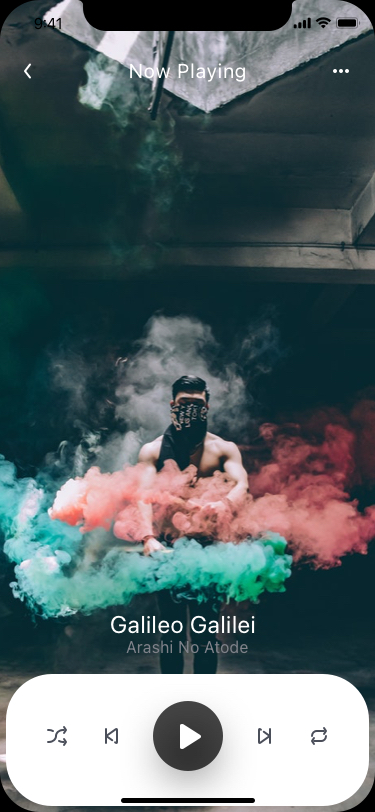
Text in this UI design:
Galileo Galilei
Arashi No Atode
Now Playing